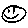
Label: smiley face